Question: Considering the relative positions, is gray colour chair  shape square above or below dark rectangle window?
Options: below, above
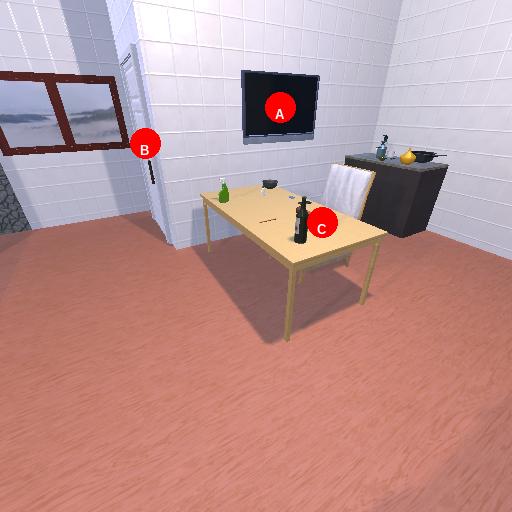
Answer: below